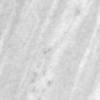
Label: change